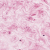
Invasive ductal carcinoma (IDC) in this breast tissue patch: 0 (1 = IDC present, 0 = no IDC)